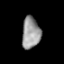
Tissue: lung
Cell type: T cells
Senescence score: 0.1762
Nuclear area (px): 563
Mean DAPI intensity: 152.155